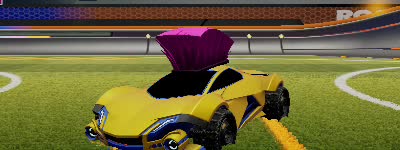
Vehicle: werewolf